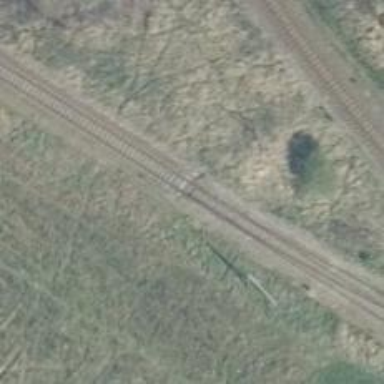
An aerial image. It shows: Railway switch with the turnout side on the left.